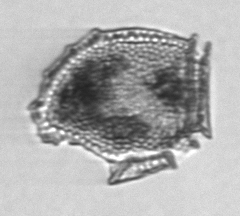
Label: Dinophysis_norvegica